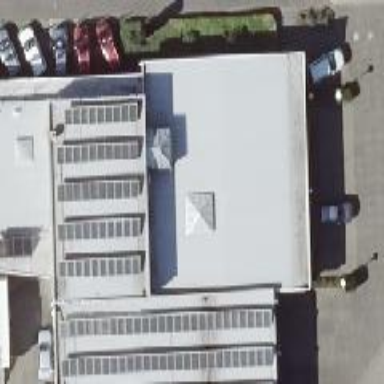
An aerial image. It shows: Flat roof forming part of building.